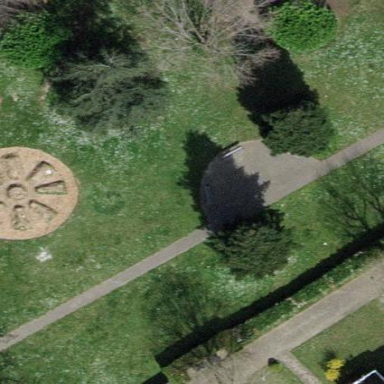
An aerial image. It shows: Lovely park for leisure and relaxation.